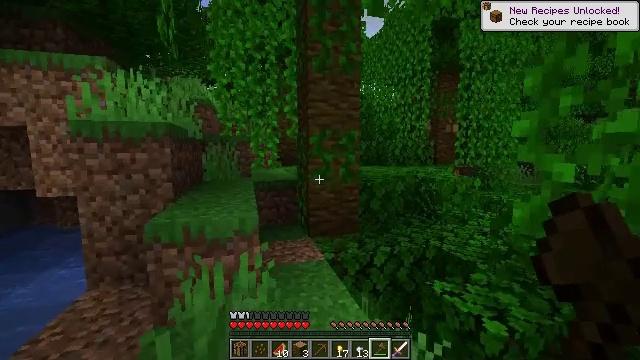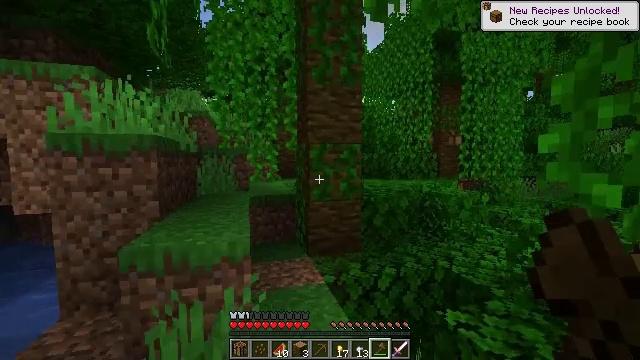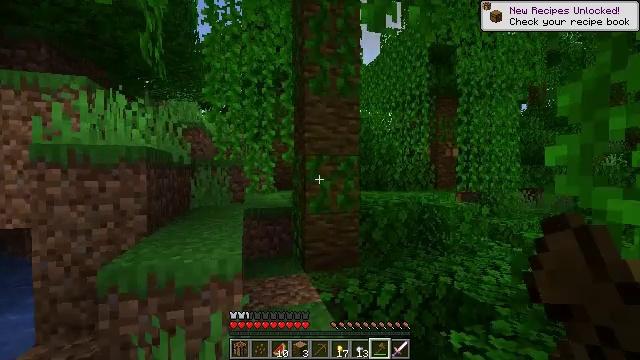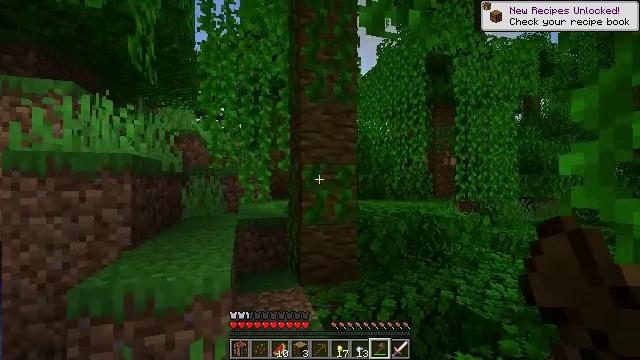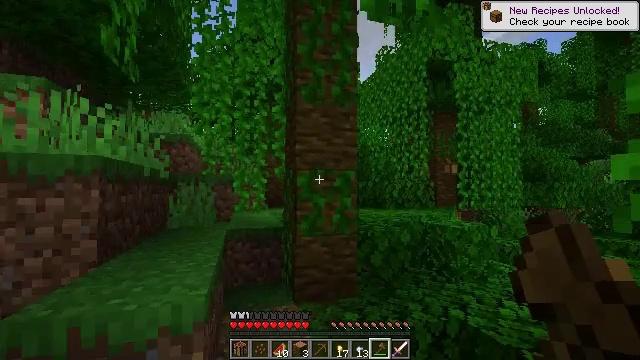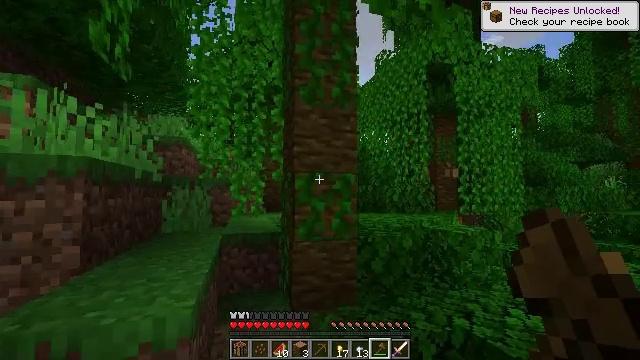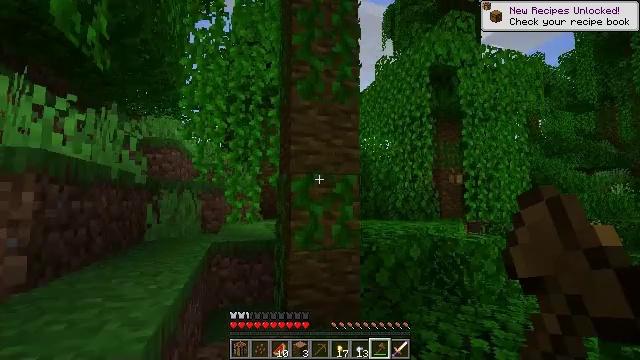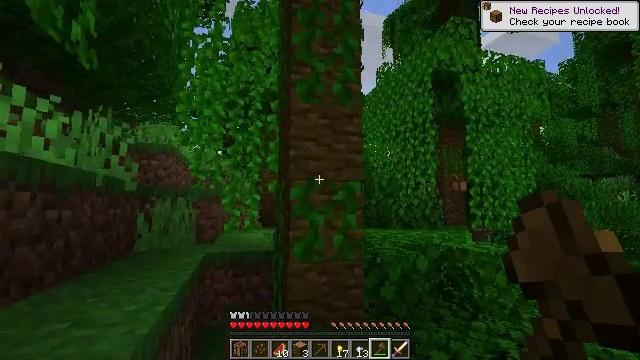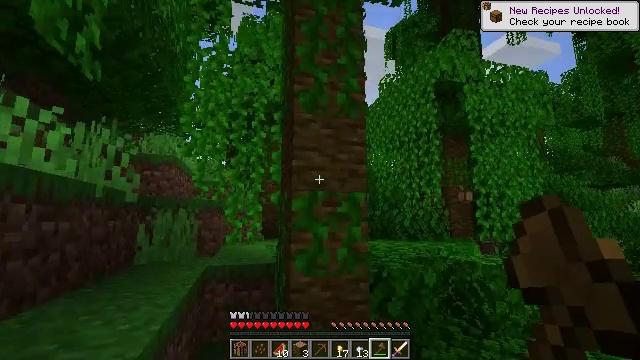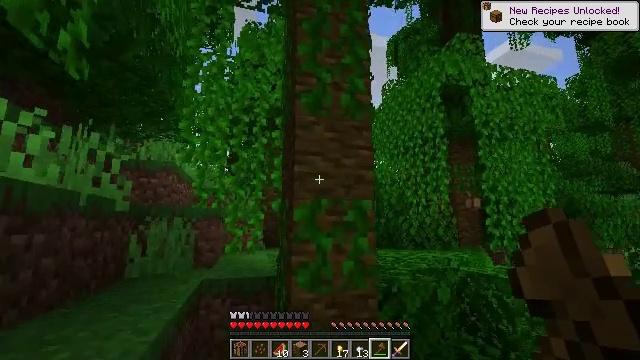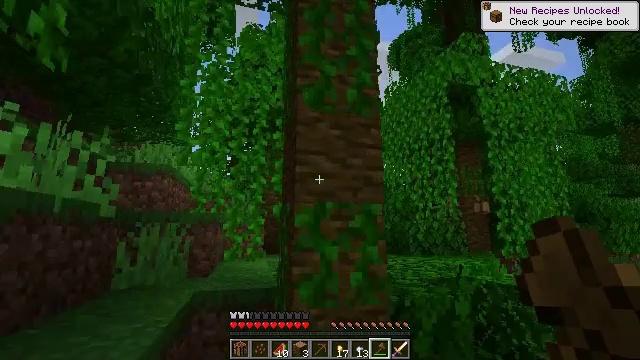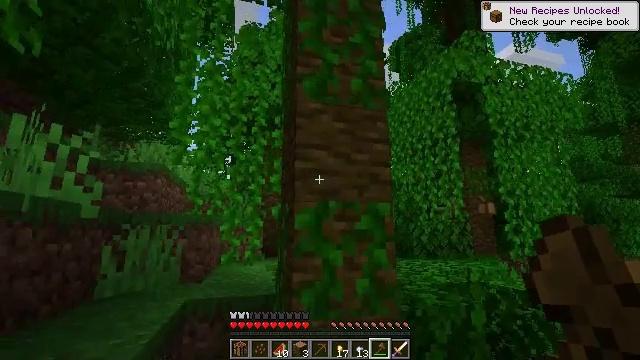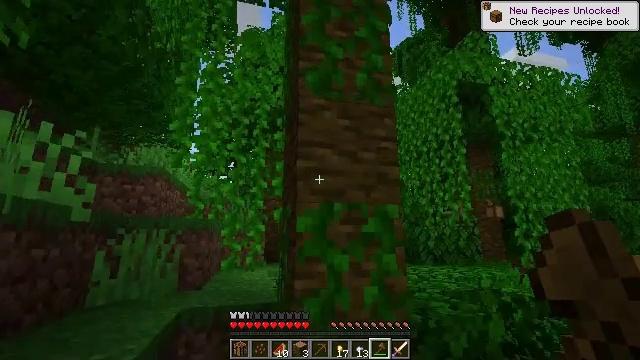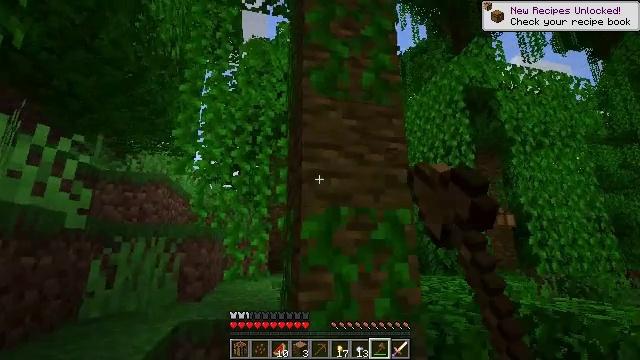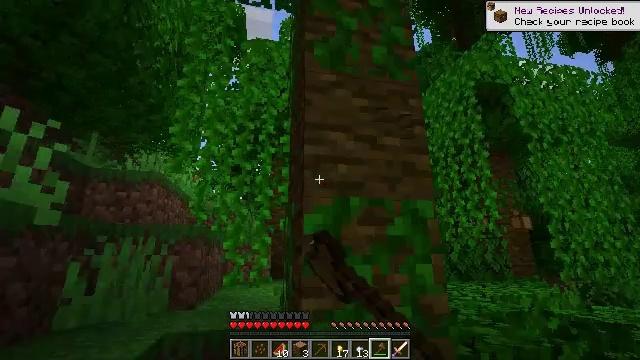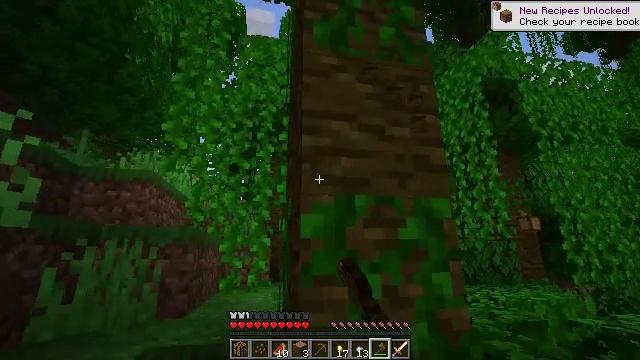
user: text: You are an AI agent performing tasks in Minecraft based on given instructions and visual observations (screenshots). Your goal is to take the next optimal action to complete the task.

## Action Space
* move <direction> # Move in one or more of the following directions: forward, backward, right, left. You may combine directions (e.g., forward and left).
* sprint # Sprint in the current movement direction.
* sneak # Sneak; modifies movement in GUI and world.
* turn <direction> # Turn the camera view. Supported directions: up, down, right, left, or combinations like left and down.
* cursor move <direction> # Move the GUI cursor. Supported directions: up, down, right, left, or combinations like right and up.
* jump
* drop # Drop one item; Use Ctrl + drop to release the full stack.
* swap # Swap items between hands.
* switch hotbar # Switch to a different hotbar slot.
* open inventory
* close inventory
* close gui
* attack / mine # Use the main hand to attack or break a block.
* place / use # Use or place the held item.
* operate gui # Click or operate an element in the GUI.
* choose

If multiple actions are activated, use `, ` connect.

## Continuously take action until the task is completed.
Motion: motion action
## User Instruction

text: Break the jungle log to gather wood.
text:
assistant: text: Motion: move forward, turn up
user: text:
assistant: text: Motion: move forward, turn up
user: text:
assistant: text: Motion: move forward, turn up
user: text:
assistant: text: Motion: move forward, turn up
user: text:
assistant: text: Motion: move forward
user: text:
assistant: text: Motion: move forward, turn up
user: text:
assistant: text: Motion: move forward, turn up
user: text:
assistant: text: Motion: move forward, turn up
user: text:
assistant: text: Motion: move forward, turn up
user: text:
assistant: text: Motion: move forward, turn up
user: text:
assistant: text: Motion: move forward
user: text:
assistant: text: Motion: move forward, turn up, attack / mine
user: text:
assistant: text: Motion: move forward, turn left and up, attack / mine
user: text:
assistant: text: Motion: move forward, turn left and up, attack / mine
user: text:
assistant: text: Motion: move forward, attack / mine
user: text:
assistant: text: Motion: turn up, attack / mine
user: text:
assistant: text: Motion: move left, turn right and up, attack / mine
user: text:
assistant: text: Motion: move left, turn right and up, attack / mine
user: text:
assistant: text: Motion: move left, turn right and up, attack / mine
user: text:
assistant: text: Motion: turn right and up, attack / mine
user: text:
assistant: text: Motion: turn right, attack / mine
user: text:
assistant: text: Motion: turn right and up, attack / mine
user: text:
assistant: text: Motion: turn right, attack / mine
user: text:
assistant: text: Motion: turn right, attack / mine
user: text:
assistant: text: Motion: attack / mine
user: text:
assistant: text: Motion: attack / mine
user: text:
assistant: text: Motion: attack / mine
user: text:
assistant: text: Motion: attack / mine
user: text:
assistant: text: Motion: attack / mine
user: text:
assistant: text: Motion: attack / mine